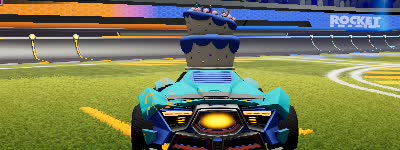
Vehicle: werewolf